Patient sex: M
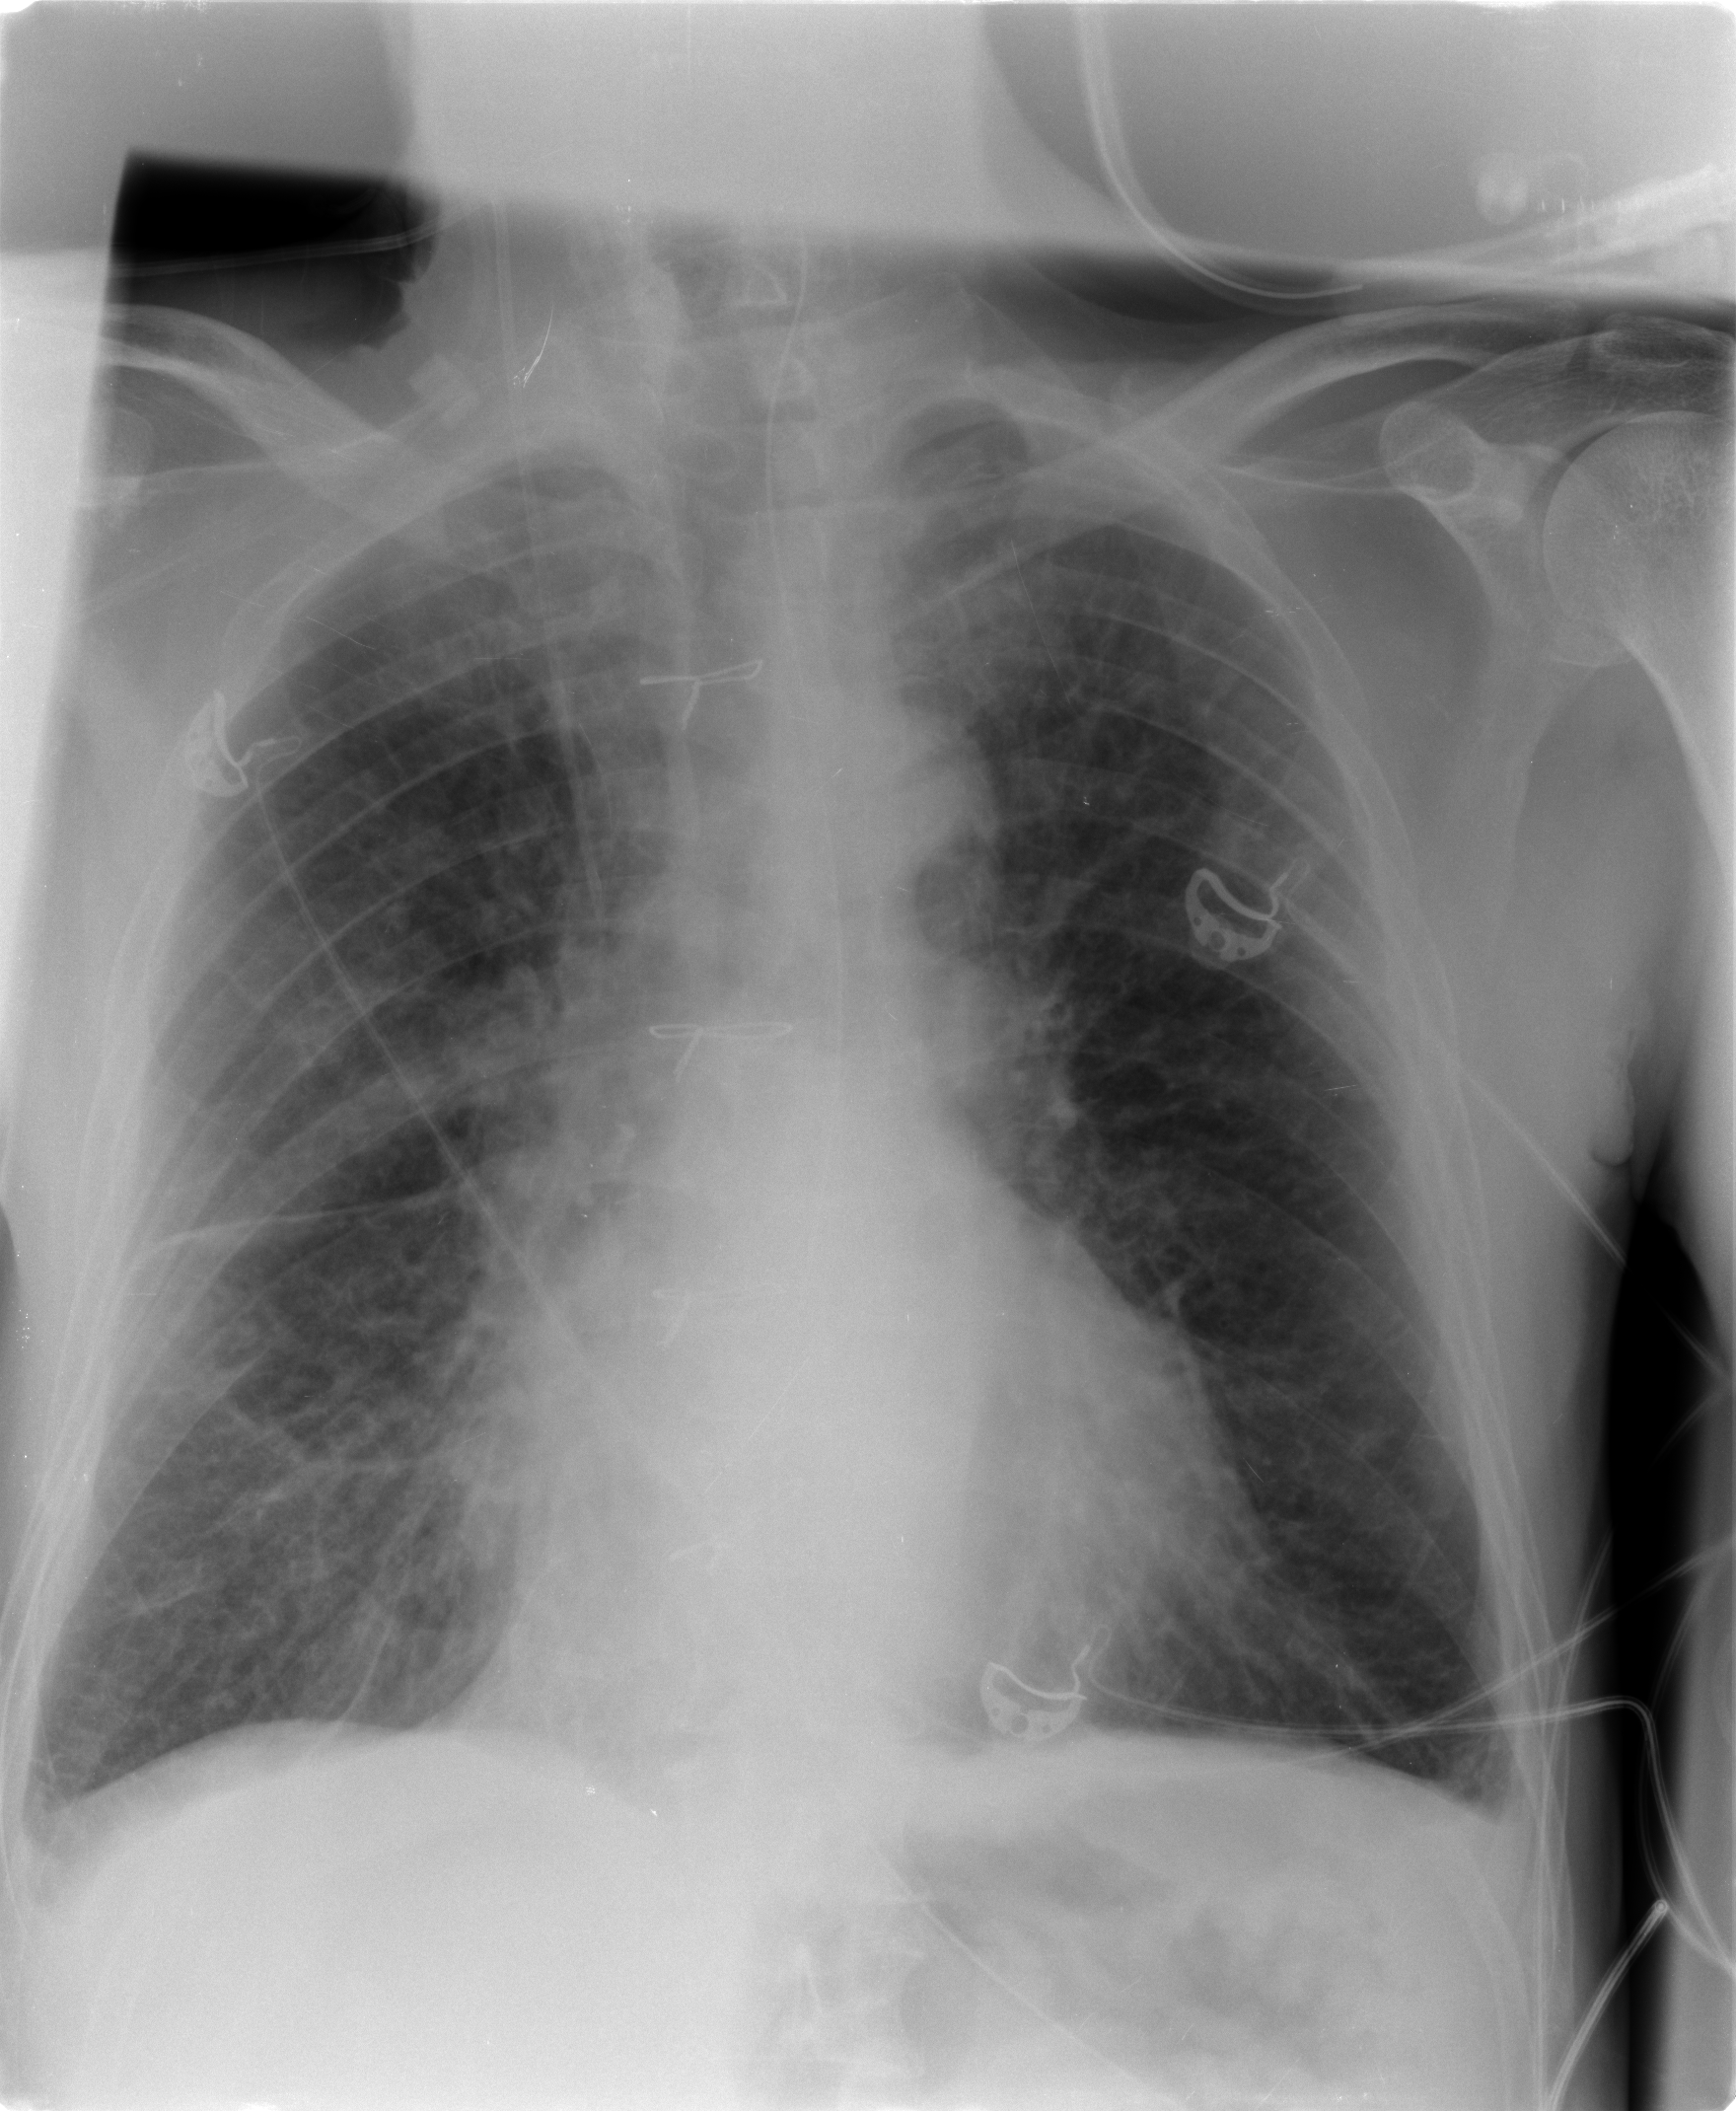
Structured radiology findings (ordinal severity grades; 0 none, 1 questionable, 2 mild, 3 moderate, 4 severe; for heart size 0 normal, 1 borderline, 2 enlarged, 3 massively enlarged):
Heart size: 0
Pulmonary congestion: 3
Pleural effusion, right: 1
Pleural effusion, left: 1
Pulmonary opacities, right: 1
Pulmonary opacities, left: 1
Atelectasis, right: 2
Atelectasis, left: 2